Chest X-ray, AP view. Patient: 10 years old, sex M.
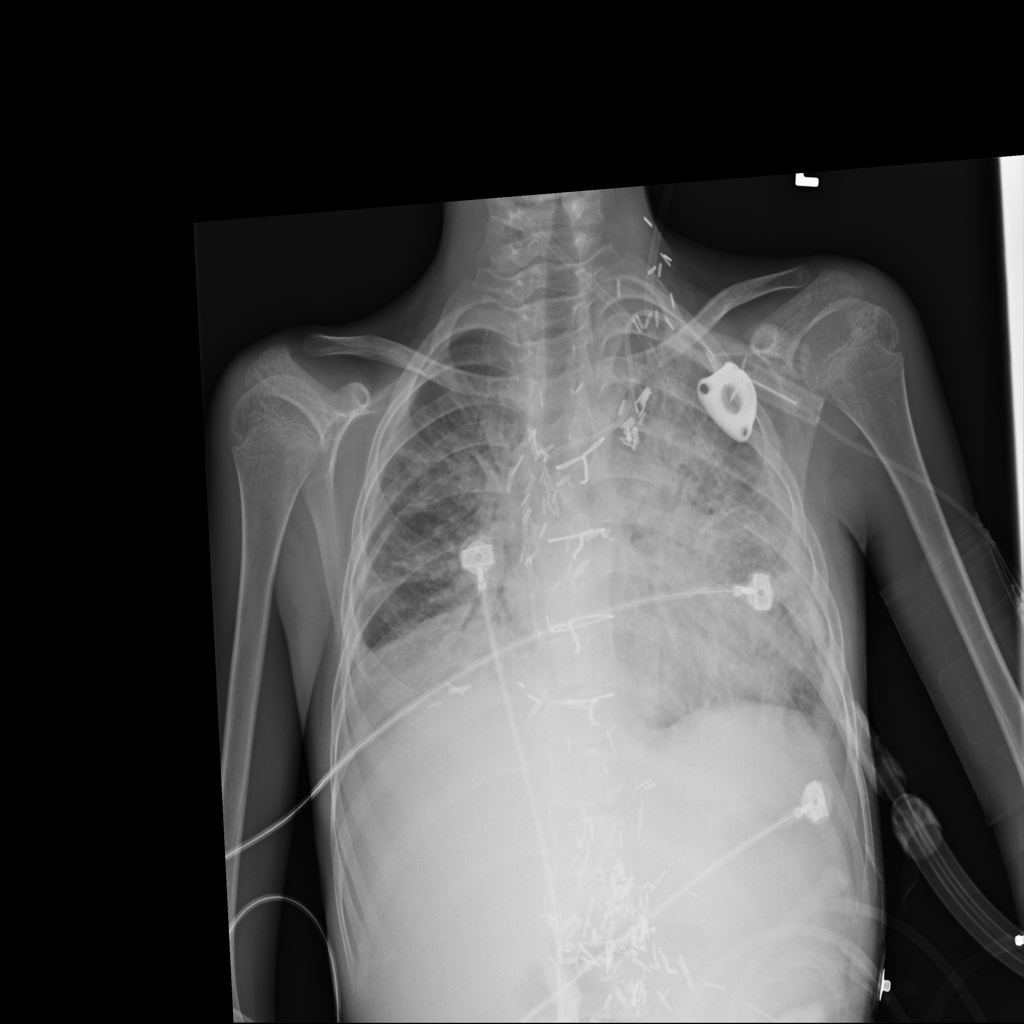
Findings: No Finding